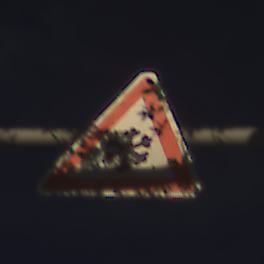
Verkehrszeichen: SchneeOderEisglaette
Umgebung: Outdoor, RoadRail
Tageszeit: MorningAfternoon
Wetter: PartlyCloudy
Licht: Natural
Jahreszeit: NotSpecified
Kontrast: HighContrast